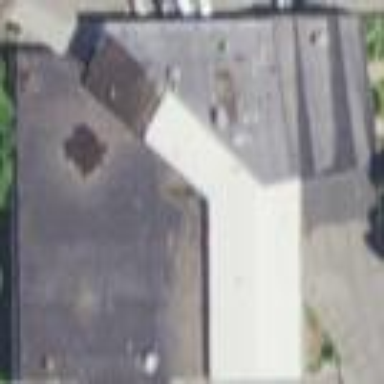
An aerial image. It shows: Commercial building.